Field crop: maize
Growth stage: 2
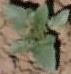
Species: datura